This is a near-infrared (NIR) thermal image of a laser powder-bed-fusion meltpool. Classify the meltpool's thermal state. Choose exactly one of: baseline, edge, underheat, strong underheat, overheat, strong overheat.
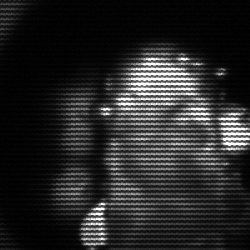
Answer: strong underheat